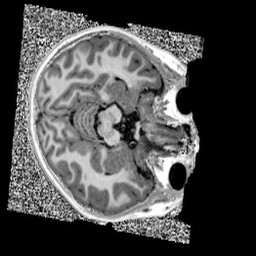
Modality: UNIT1
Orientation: axial
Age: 10
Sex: female
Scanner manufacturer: siemens
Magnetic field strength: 3 T
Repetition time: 4 s
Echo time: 0.00303 s